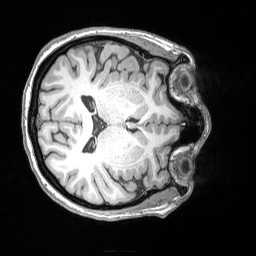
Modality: T1w
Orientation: axial
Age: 38
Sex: female
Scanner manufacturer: siemens
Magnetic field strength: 3 T
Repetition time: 2.53 s
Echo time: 0.00164 s